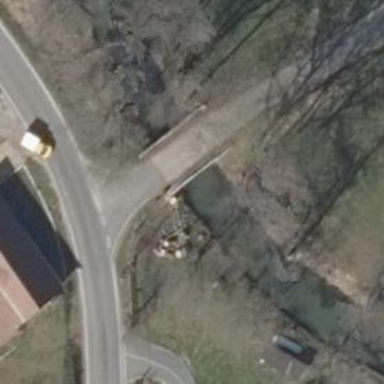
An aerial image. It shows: Unclassified road with concrete bridge.